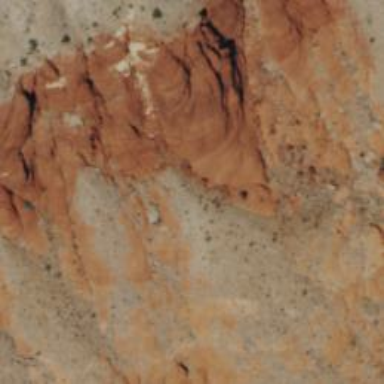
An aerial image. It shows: Red cliff in natural setting.